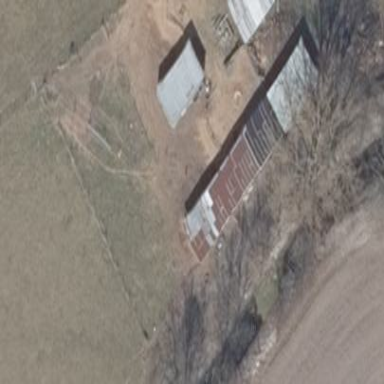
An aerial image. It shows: Shed building.